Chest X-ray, PA view. Patient: 24 years old, sex F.
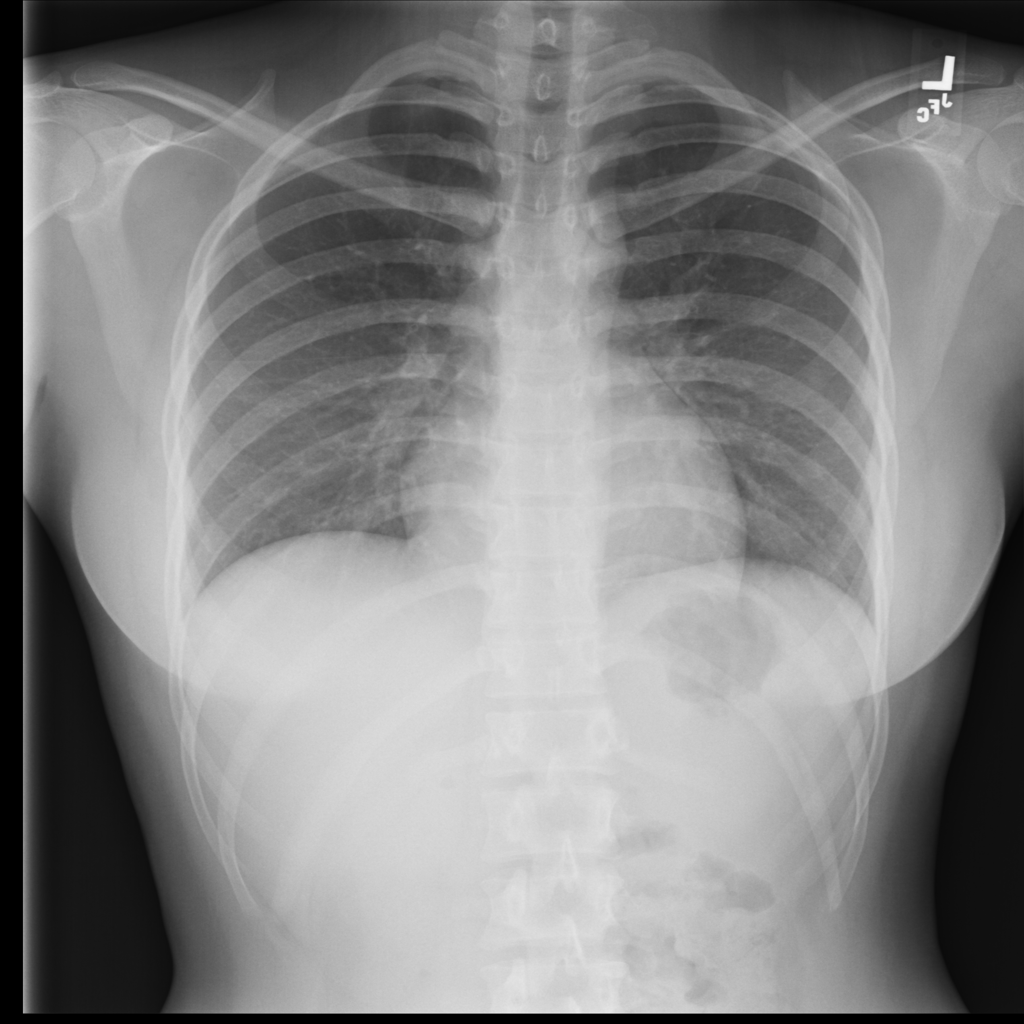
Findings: No Finding